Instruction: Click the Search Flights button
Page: home
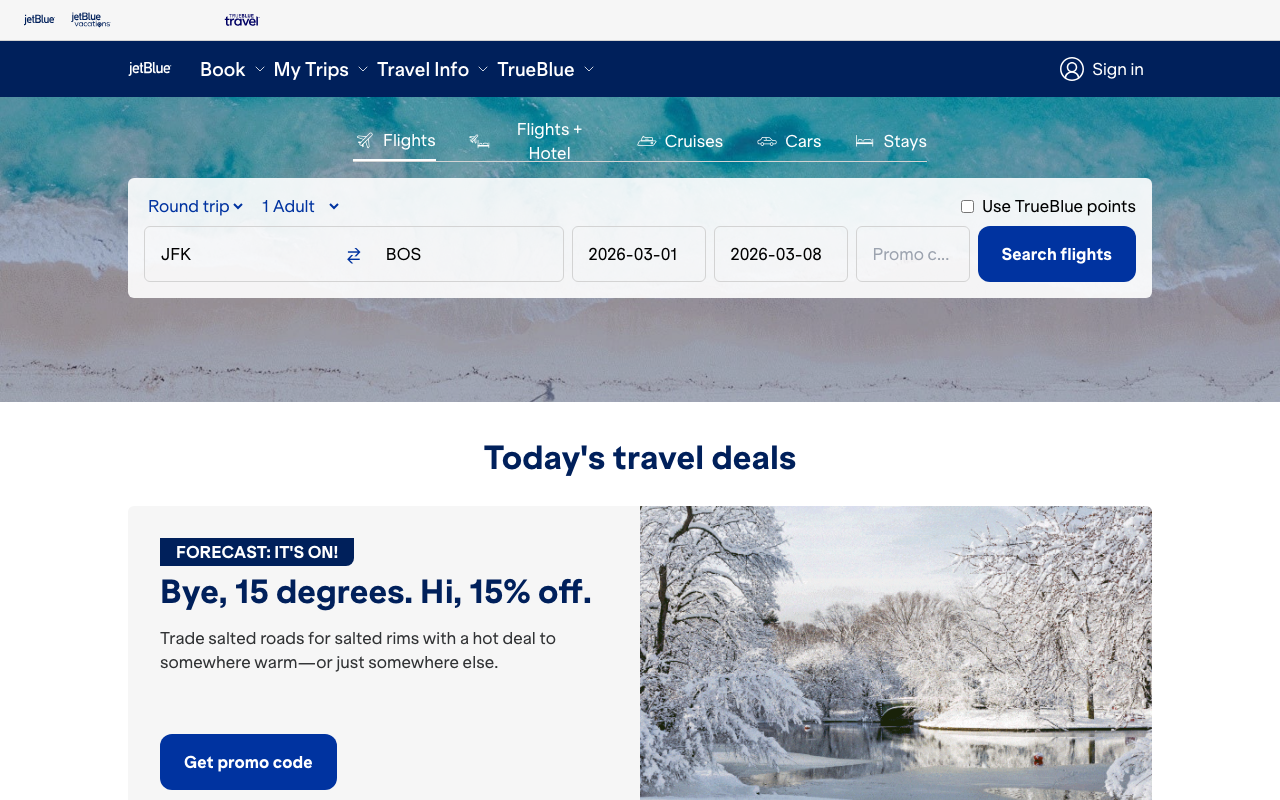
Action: click